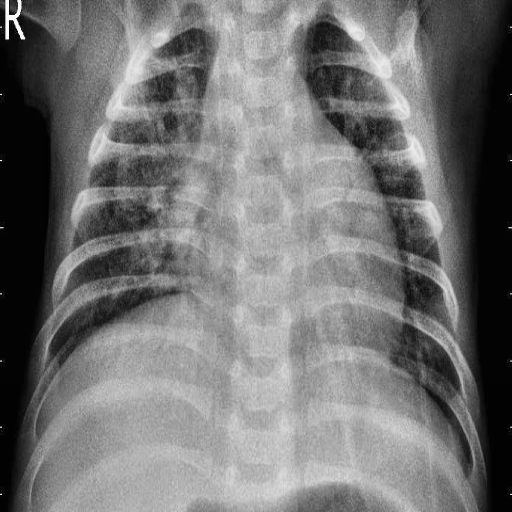
Finding: PNEUMONIA